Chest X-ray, AP view. Patient: 53 years old, sex F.
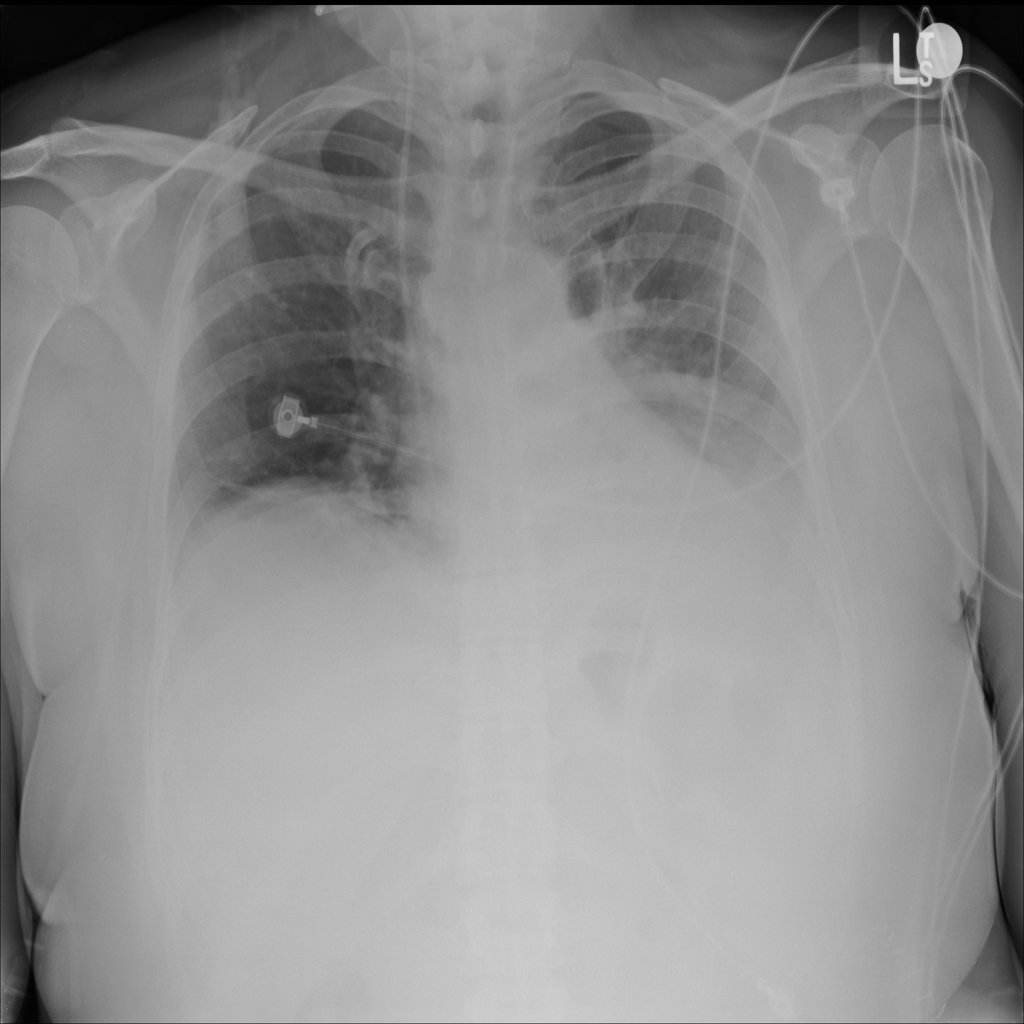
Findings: Atelectasis, Effusion, Infiltration